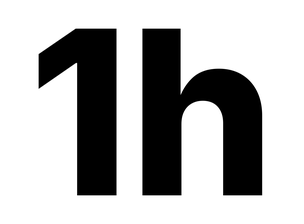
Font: Inter_ExtraBold